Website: lowes
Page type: account-dashboard
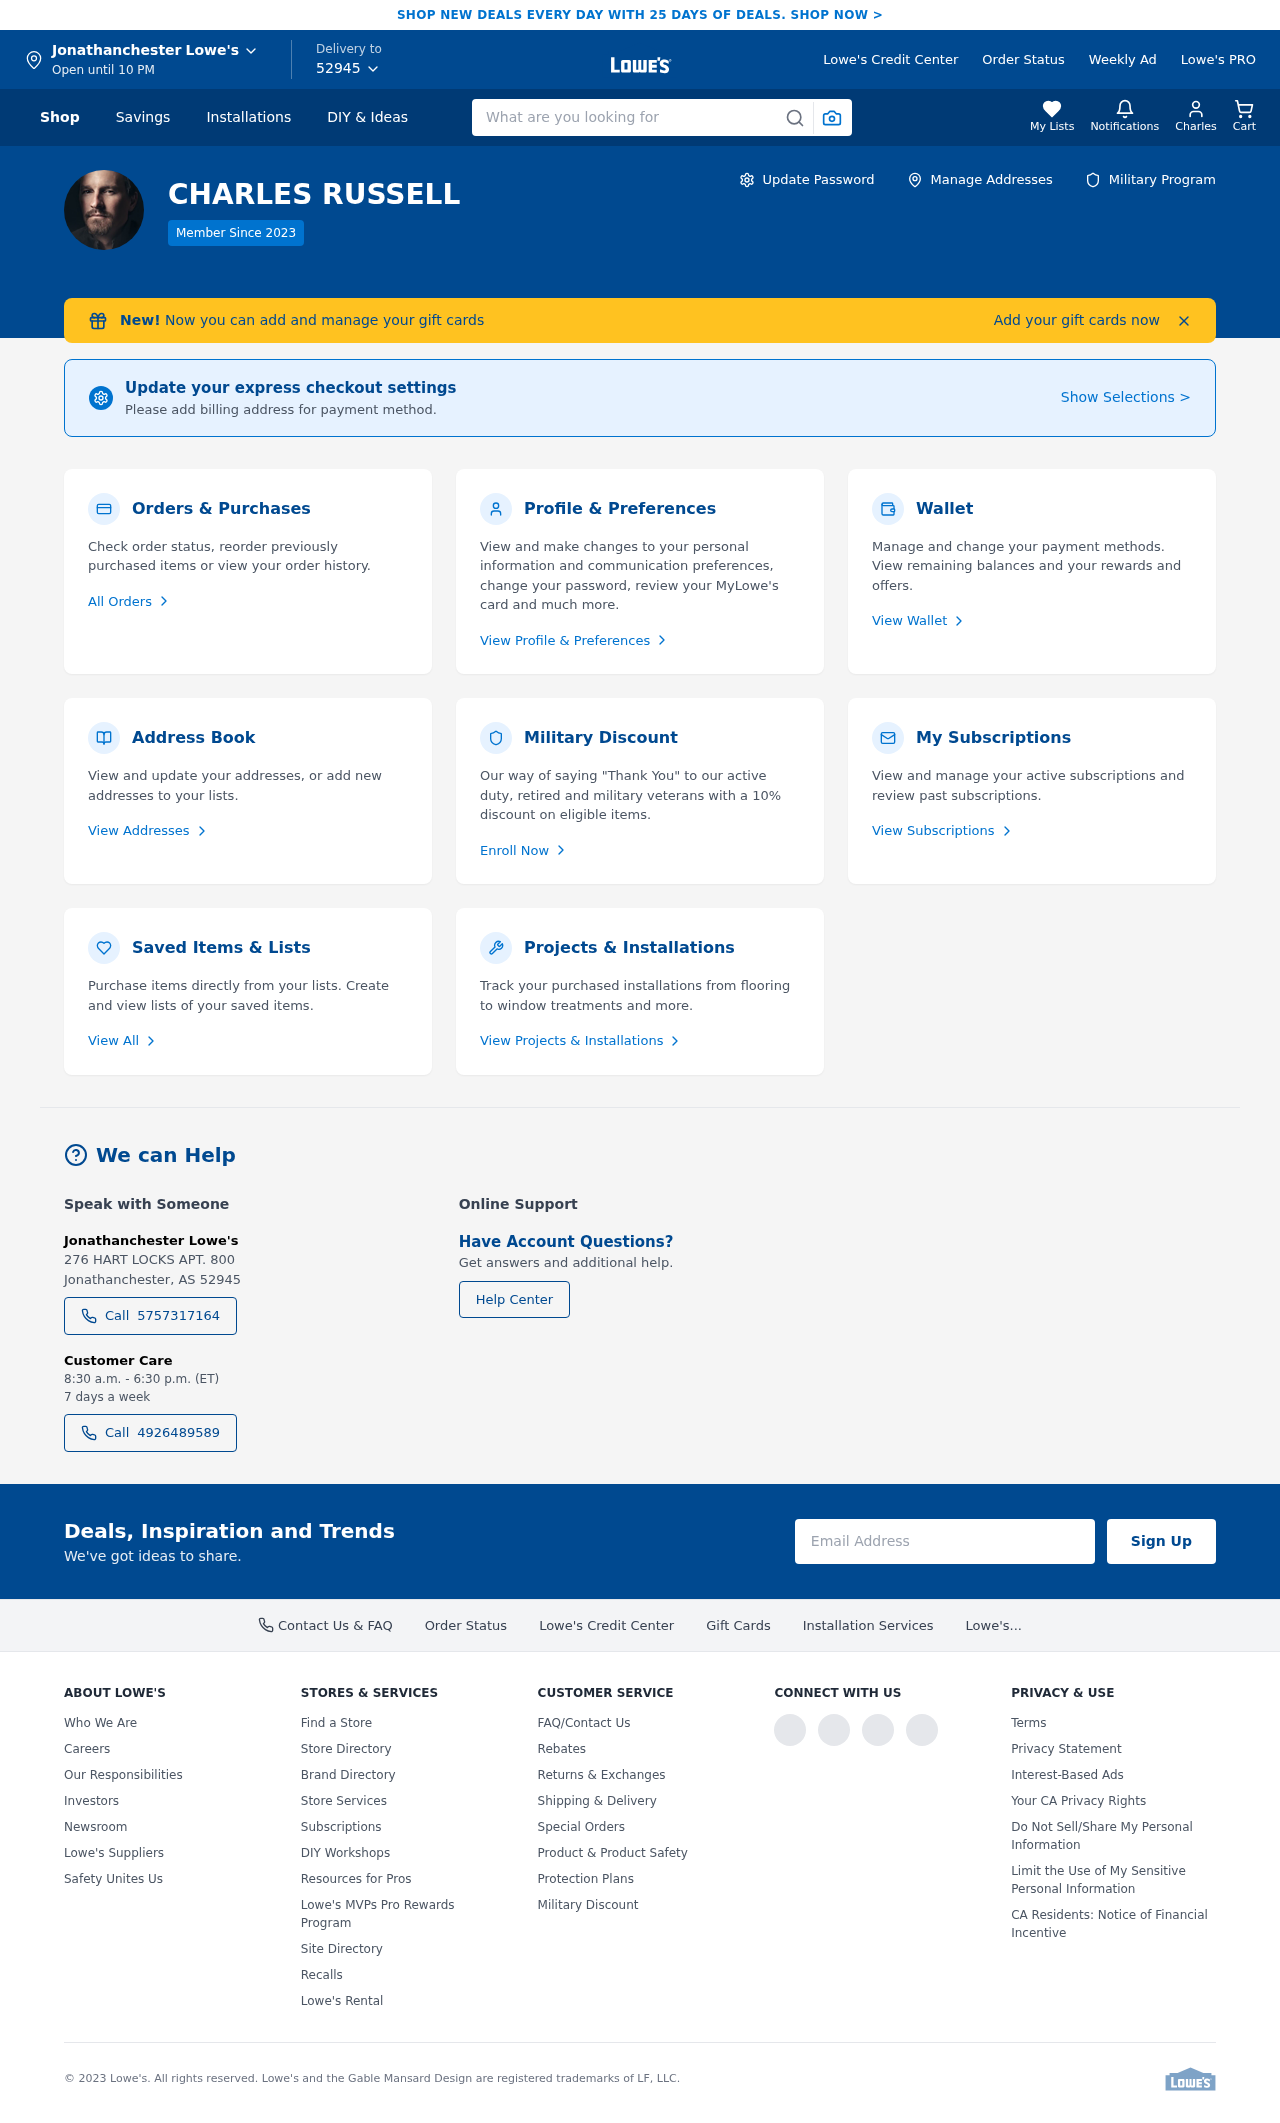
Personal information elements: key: PII_CITY
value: Jonathanchester
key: PII_FIRSTNAME
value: Charles
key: PII_FULLNAME
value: CHARLES RUSSELL
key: PII_PHONE
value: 5757317164
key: PII_PHONE_ALT
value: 4926489589
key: PII_POSTCODE
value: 52945
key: PII_POSTCODE_FULL
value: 52945
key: PII_POSTCODE_NUMERIC
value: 52945
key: PII_CITY2
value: Jonathanchester
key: PII_STREET2
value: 276 HART LOCKS APT. 800
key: PII_STATE_ABBR
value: AS
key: PII_STATE
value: AS
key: PII_CITY_STATE
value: Jonathanchester, AS
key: PII_CITY_STATE_ZIP
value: Jonathanchester, AS 52945
Search elements: key: HEADER_SEARCH
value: What are you looking for